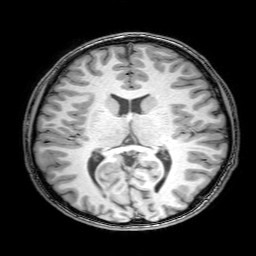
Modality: T1w
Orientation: coronal
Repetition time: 0.00828 s
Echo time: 0.00388 s